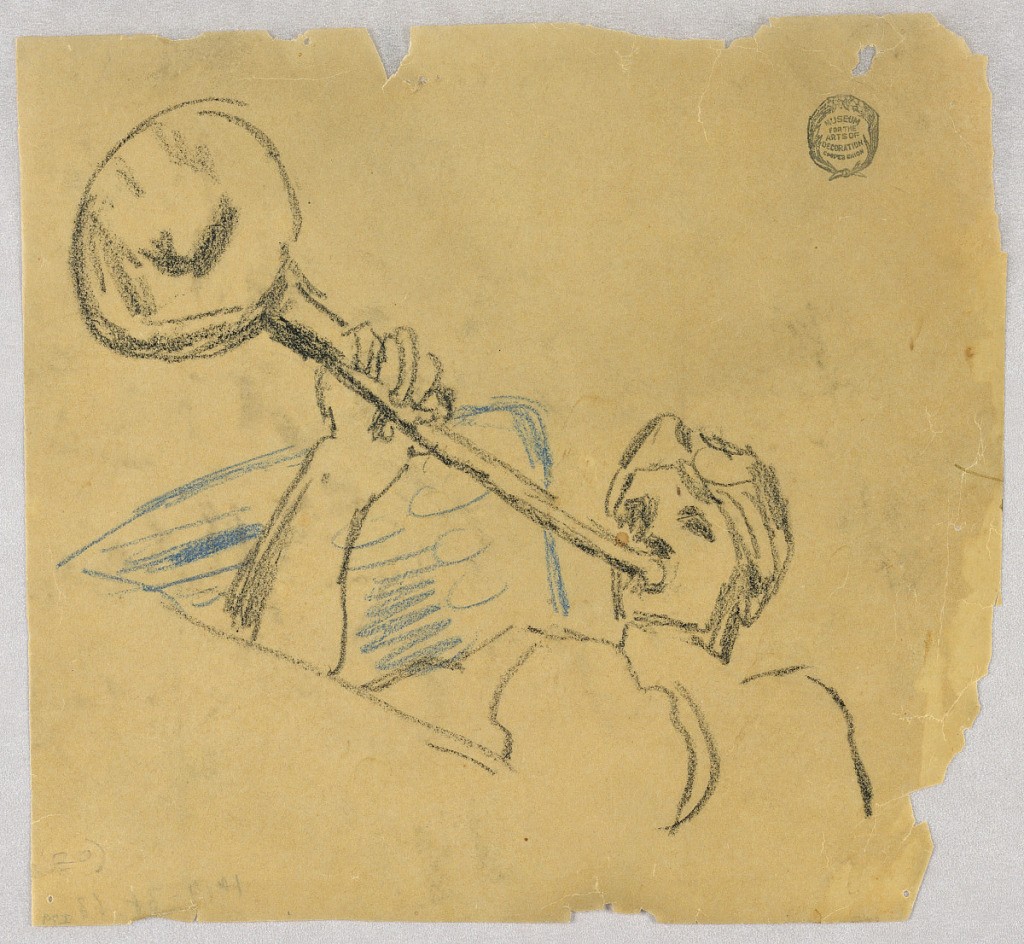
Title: Sketch of an Angel
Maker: Francis Augustus Lathrop, American, 1849–1909
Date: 1880–95
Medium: Black and blue crayons on tracing paper
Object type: Drawing
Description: Winged figure blowing a trumpet, directed toward left. The bust, the head, parts of the right arm, the right wing are shown.